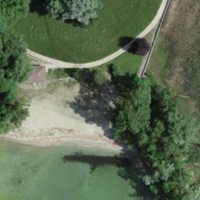
EUNIS habitat code: 21
Species observed at this site:
Fagus sylvatica